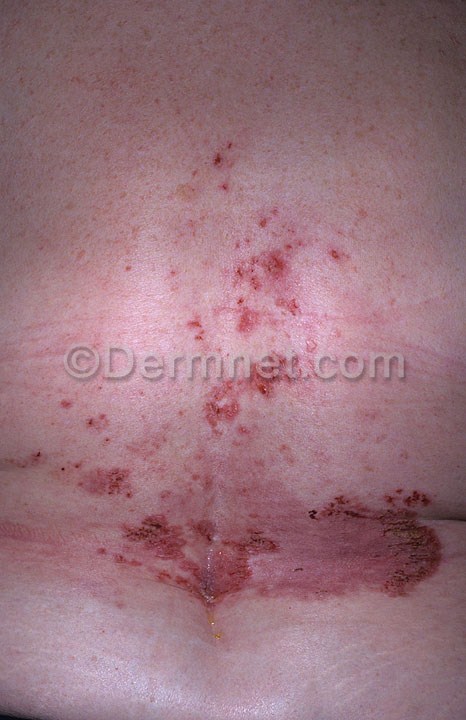
Disease: Bullous Disease Photos